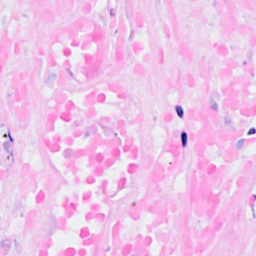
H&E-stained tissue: Breast